Field crop: maize
Growth stage: 1
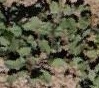
Species: convolvulus